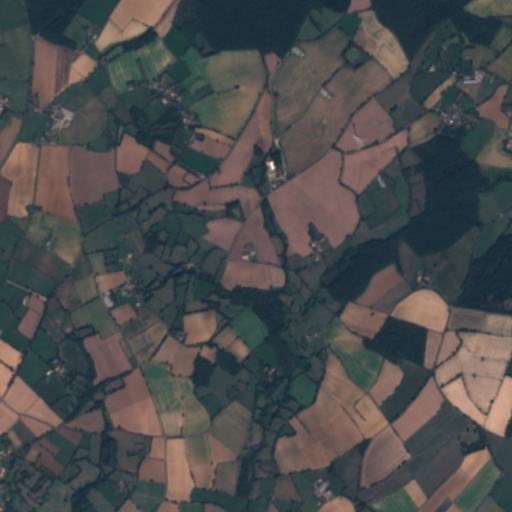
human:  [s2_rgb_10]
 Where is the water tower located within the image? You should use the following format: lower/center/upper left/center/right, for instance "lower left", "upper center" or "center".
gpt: The water tower is located in the upper left of the image.
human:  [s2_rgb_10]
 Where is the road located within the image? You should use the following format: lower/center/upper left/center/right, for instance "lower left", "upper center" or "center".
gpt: There is no road in the image.